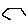
Label: hexagon